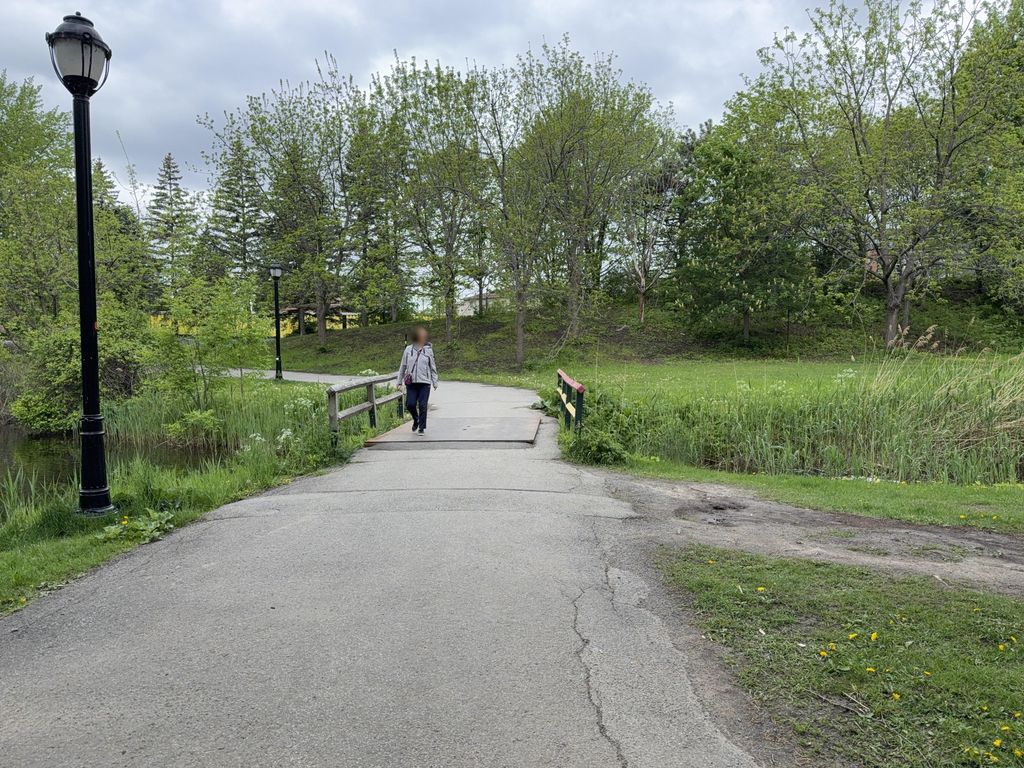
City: montreal